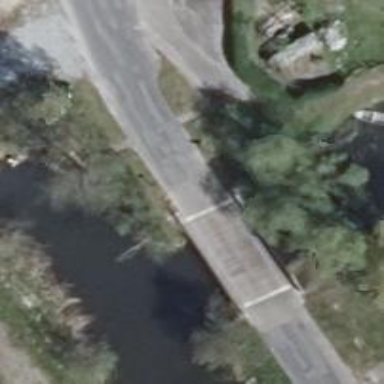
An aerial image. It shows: Tertiary road with bridge.